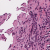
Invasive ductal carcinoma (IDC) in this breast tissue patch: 1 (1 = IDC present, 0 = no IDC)